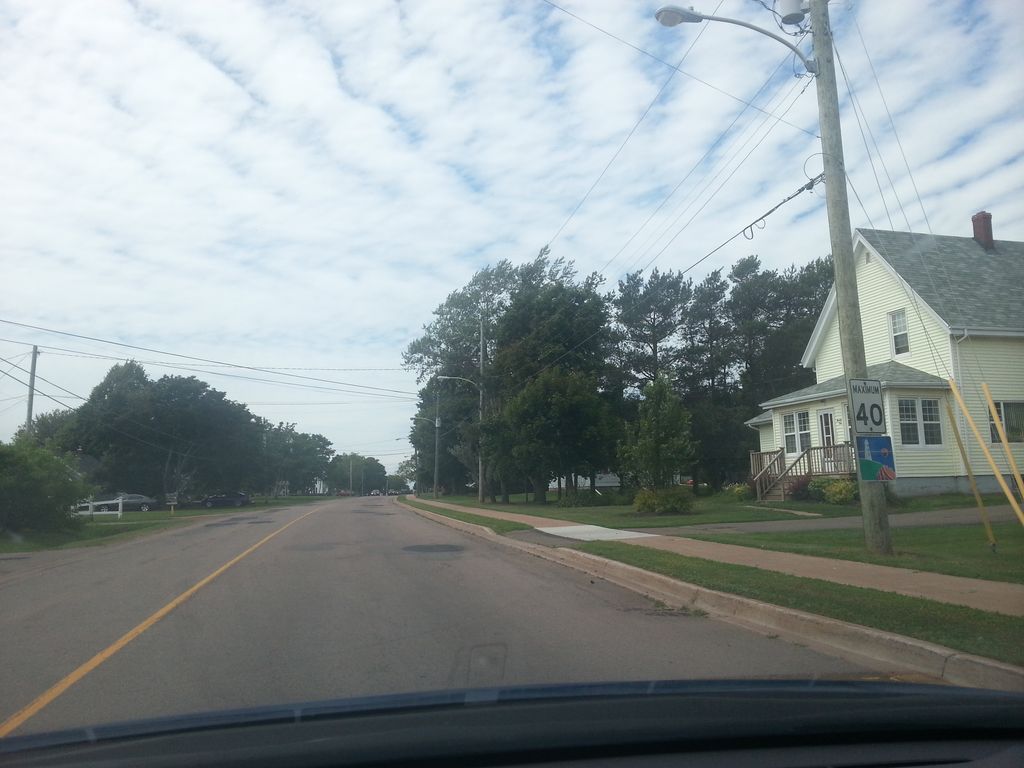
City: charlottetown